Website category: book
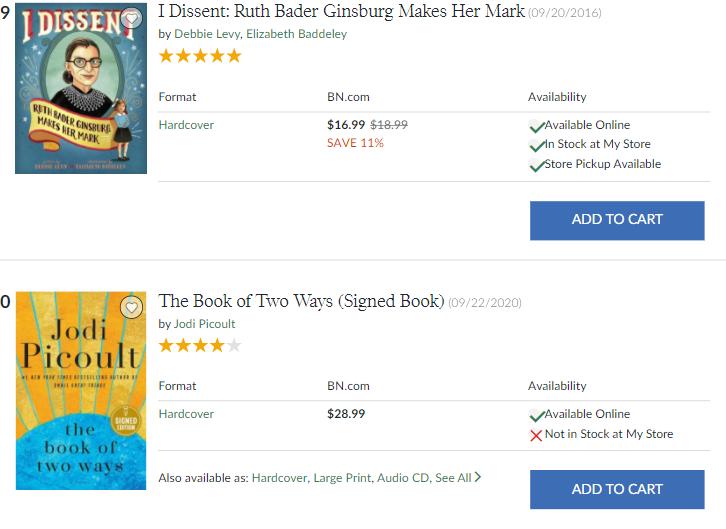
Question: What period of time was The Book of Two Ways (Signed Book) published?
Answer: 09/22/2020

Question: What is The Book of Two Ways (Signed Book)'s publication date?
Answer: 09/22/2020

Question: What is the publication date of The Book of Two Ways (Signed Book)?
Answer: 09/22/2020

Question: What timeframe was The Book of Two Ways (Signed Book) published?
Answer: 09/22/2020

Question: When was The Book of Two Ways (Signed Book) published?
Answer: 09/22/2020

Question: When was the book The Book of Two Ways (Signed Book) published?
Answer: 09/22/2020

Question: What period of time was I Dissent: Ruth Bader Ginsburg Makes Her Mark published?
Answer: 09/20/2016

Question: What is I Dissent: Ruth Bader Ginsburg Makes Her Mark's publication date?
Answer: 09/20/2016

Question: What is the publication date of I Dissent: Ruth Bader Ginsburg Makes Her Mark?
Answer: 09/20/2016

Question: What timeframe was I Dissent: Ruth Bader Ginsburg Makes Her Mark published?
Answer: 09/20/2016

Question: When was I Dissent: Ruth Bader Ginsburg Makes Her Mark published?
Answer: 09/20/2016

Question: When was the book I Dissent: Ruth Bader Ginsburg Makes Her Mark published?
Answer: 09/20/2016

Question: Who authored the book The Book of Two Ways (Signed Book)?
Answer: Jodi Picoult

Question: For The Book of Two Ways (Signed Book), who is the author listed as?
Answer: Jodi Picoult

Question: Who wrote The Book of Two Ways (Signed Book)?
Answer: Jodi Picoult

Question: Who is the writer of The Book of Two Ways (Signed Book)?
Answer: Jodi Picoult

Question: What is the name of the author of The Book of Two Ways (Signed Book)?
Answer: Jodi Picoult

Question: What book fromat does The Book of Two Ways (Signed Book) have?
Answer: Hardcover

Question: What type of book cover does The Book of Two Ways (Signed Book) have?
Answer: Hardcover

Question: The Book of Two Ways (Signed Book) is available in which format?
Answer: Hardcover

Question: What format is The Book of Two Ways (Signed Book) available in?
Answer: Hardcover

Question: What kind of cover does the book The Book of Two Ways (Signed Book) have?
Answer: Hardcover

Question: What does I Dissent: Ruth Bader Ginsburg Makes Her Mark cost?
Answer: $16.99

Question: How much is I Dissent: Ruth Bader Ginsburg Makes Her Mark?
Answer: $16.99

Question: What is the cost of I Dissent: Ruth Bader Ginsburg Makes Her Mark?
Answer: $16.99

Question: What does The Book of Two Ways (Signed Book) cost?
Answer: $28.99

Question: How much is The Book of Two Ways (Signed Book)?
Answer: $28.99

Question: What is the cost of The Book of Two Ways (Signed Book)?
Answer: $28.99

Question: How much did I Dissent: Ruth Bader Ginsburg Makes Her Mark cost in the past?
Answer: $18.99

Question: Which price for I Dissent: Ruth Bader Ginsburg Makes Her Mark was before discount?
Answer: $18.99

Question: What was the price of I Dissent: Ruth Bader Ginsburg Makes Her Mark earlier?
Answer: $18.99

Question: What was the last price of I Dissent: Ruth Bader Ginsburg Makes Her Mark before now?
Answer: $18.99

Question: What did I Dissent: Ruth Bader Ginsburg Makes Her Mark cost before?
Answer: $18.99

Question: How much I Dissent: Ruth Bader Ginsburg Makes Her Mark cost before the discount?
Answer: $18.99

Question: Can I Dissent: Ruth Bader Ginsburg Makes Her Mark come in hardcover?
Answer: no

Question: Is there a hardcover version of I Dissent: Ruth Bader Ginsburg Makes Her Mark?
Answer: no

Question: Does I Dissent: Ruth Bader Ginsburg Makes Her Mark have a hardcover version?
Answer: no

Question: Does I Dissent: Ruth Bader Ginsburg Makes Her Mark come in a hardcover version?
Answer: no

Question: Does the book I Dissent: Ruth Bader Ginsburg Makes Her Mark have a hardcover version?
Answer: no

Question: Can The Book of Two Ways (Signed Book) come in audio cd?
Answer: yes

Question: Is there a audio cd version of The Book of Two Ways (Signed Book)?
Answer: yes

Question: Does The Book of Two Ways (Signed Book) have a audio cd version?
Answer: yes

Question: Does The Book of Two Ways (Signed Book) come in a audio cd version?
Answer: yes

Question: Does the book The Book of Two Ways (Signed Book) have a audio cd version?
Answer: yes

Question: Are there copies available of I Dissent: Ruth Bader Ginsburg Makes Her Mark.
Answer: yes

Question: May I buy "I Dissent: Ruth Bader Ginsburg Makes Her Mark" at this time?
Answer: yes

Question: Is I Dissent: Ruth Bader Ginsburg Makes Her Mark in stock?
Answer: yes

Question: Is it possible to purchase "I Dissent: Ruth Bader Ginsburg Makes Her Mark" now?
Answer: yes

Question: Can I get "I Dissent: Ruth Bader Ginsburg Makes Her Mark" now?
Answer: yes

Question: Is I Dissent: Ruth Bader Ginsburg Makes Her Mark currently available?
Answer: yes

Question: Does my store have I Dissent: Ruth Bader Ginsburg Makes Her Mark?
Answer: yes

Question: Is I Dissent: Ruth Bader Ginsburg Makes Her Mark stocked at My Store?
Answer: yes

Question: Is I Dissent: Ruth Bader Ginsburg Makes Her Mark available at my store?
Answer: yes

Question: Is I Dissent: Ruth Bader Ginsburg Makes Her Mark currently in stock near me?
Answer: yes

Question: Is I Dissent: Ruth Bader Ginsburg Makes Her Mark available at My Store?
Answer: yes

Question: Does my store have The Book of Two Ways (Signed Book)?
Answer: no

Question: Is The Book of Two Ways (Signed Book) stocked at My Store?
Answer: no

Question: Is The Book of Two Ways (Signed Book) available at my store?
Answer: no

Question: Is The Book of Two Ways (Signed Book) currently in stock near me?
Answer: no

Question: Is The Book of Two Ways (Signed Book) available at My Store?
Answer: no

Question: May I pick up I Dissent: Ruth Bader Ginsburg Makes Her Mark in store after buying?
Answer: yes

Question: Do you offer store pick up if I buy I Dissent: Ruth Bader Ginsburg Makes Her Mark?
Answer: yes

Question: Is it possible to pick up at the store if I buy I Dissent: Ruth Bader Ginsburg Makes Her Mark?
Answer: yes

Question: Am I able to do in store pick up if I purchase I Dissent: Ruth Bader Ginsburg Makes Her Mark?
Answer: yes